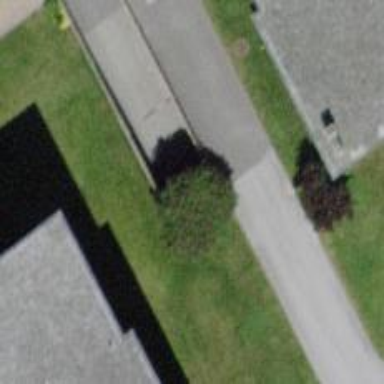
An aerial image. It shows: Parking entrance.